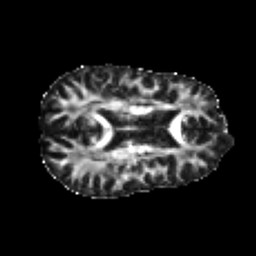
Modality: FA
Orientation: axial
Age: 24
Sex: male
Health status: healthy
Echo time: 0.074 s